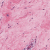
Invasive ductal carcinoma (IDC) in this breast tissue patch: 0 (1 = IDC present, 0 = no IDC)